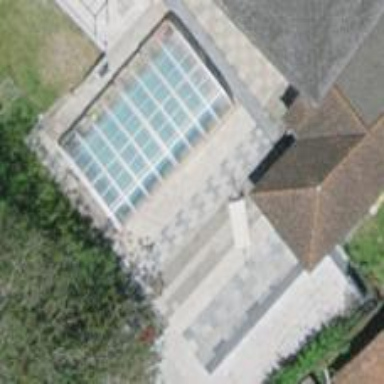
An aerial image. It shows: Swimming pool located in leisure land.